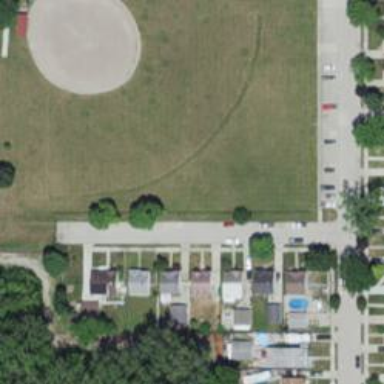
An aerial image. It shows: Grass pitch designated for baseball.